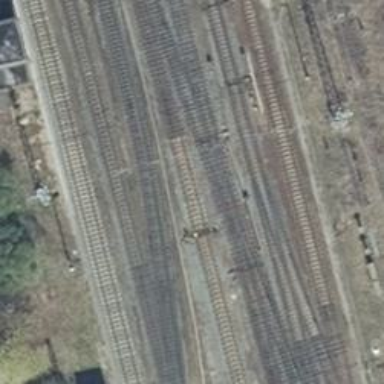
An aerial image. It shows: Railway with electrified contact lines.